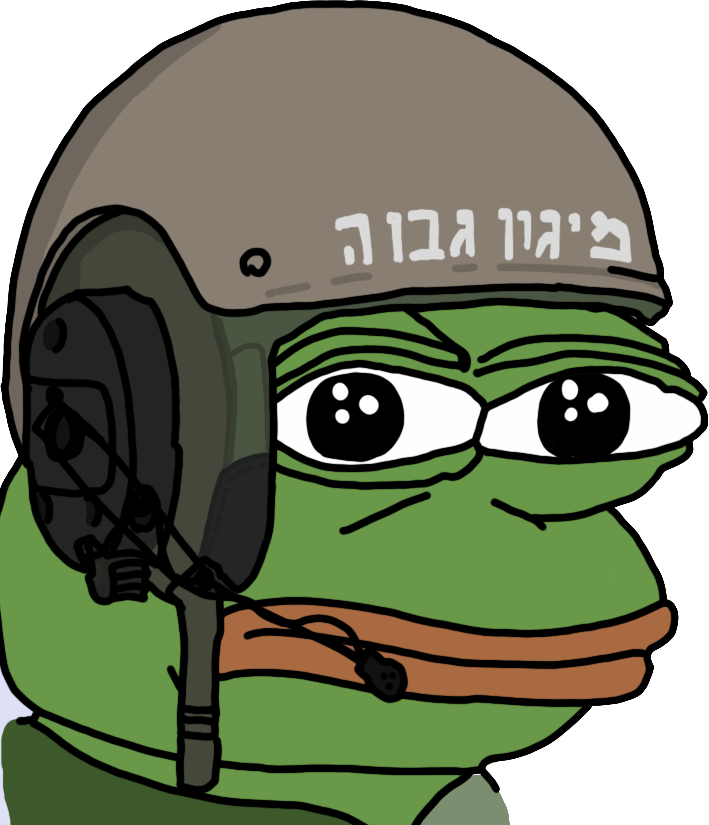
Label: 5_Pepe